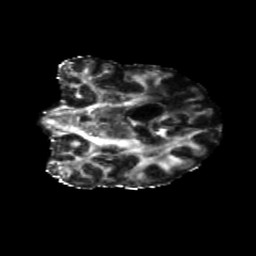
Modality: FA
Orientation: coronal
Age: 46
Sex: male
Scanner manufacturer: siemens
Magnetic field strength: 3 T
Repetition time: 5.25 s
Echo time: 0.08 s